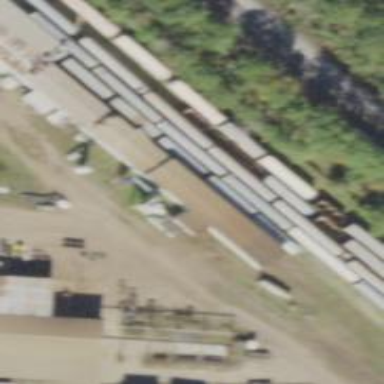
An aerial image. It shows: Railway yard.